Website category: sports
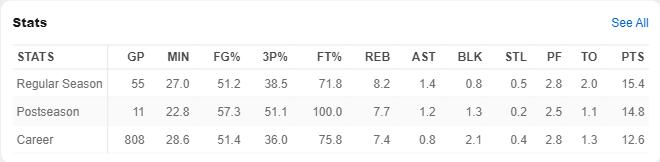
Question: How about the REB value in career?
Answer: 7.4

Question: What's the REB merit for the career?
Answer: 7.4

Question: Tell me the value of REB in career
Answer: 7.4

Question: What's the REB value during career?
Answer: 7.4

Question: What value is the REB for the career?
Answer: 7.4

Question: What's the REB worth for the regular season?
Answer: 8.2

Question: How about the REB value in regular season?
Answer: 8.2

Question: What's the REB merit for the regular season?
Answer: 8.2

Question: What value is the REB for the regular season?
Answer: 8.2

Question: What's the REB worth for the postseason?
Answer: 7.7

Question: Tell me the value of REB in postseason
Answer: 7.7

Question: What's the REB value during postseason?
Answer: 7.7

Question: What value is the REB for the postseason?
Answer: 7.7

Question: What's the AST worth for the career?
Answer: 0.8

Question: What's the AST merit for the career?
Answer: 0.8

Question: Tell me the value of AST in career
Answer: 0.8

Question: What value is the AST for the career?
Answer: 0.8

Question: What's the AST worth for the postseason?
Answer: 1.2

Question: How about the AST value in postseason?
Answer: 1.2

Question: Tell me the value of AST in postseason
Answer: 1.2

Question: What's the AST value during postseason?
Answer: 1.2

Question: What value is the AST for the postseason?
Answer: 1.2

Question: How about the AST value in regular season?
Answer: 1.4

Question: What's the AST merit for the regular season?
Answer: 1.4

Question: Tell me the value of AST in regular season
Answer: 1.4

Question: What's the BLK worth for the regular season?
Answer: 0.8

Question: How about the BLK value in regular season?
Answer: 0.8

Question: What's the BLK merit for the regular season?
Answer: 0.8

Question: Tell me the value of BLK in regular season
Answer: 0.8

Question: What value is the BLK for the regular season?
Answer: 0.8

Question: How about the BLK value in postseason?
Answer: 1.3

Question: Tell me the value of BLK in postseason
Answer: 1.3

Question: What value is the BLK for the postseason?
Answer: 1.3

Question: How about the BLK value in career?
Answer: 2.1

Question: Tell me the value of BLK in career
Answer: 2.1

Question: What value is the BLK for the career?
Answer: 2.1

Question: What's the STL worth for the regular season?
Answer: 0.5

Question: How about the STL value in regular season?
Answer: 0.5

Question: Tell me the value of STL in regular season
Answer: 0.5

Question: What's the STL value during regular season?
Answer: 0.5

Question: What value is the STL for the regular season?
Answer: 0.5

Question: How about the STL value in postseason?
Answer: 0.2

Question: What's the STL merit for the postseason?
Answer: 0.2

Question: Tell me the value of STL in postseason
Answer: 0.2

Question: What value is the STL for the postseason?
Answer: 0.2

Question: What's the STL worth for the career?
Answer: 0.4

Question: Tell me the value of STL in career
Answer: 0.4

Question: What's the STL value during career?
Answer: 0.4

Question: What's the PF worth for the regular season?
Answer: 2.8

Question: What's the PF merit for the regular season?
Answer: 2.8

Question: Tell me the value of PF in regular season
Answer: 2.8

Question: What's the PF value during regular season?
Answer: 2.8

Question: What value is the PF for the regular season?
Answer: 2.8

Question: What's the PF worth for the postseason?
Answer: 2.5

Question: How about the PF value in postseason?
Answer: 2.5

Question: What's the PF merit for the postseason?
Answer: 2.5

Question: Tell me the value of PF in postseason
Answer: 2.5

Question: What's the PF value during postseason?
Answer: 2.5

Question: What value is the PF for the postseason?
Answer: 2.5

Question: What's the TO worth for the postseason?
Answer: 1.1

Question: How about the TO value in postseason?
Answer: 1.1

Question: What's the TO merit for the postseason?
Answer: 1.1

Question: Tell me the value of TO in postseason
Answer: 1.1

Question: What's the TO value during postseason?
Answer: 1.1